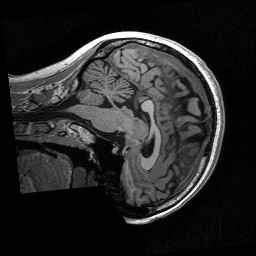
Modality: T1w
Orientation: sagittal
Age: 20
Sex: female
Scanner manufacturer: siemens
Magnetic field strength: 3 T
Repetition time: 2.53 s
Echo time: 0.00267 s